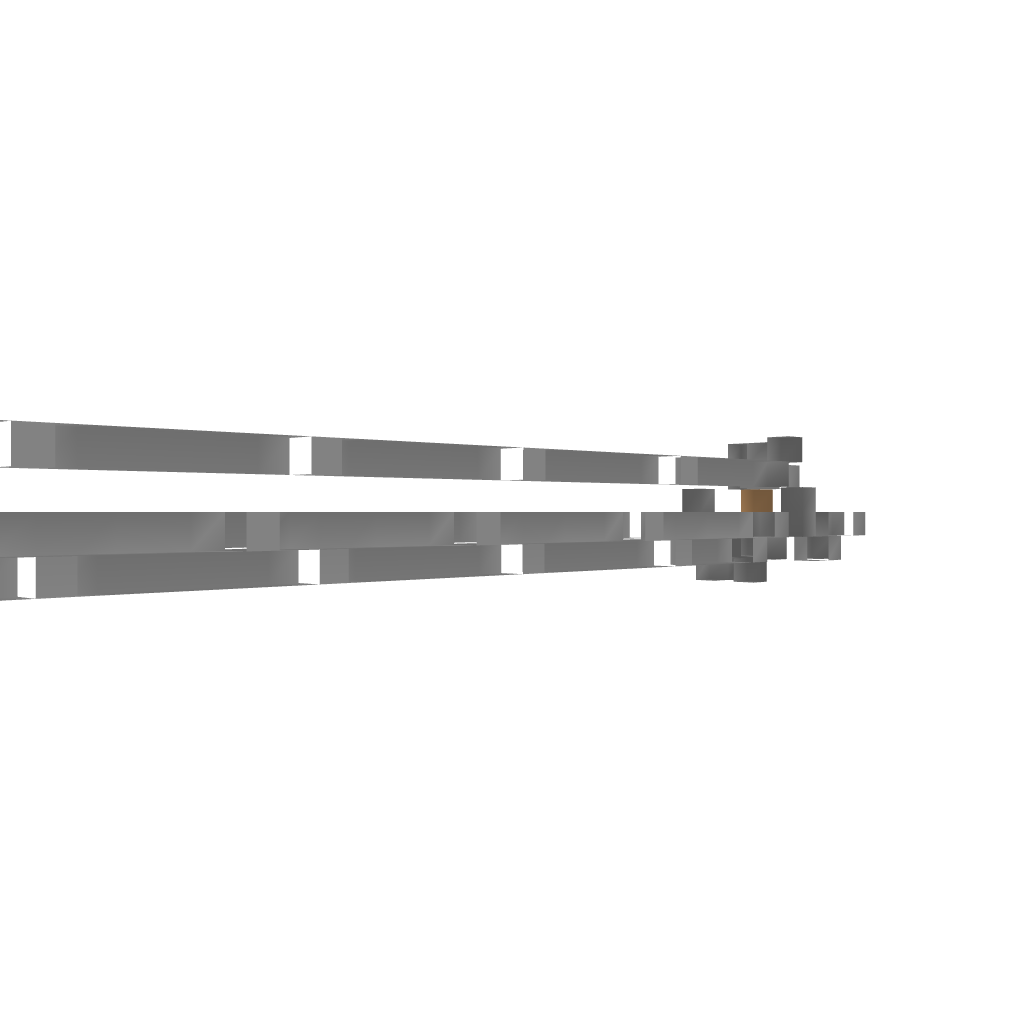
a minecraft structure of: Automatic Boiler bad low quality